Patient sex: F
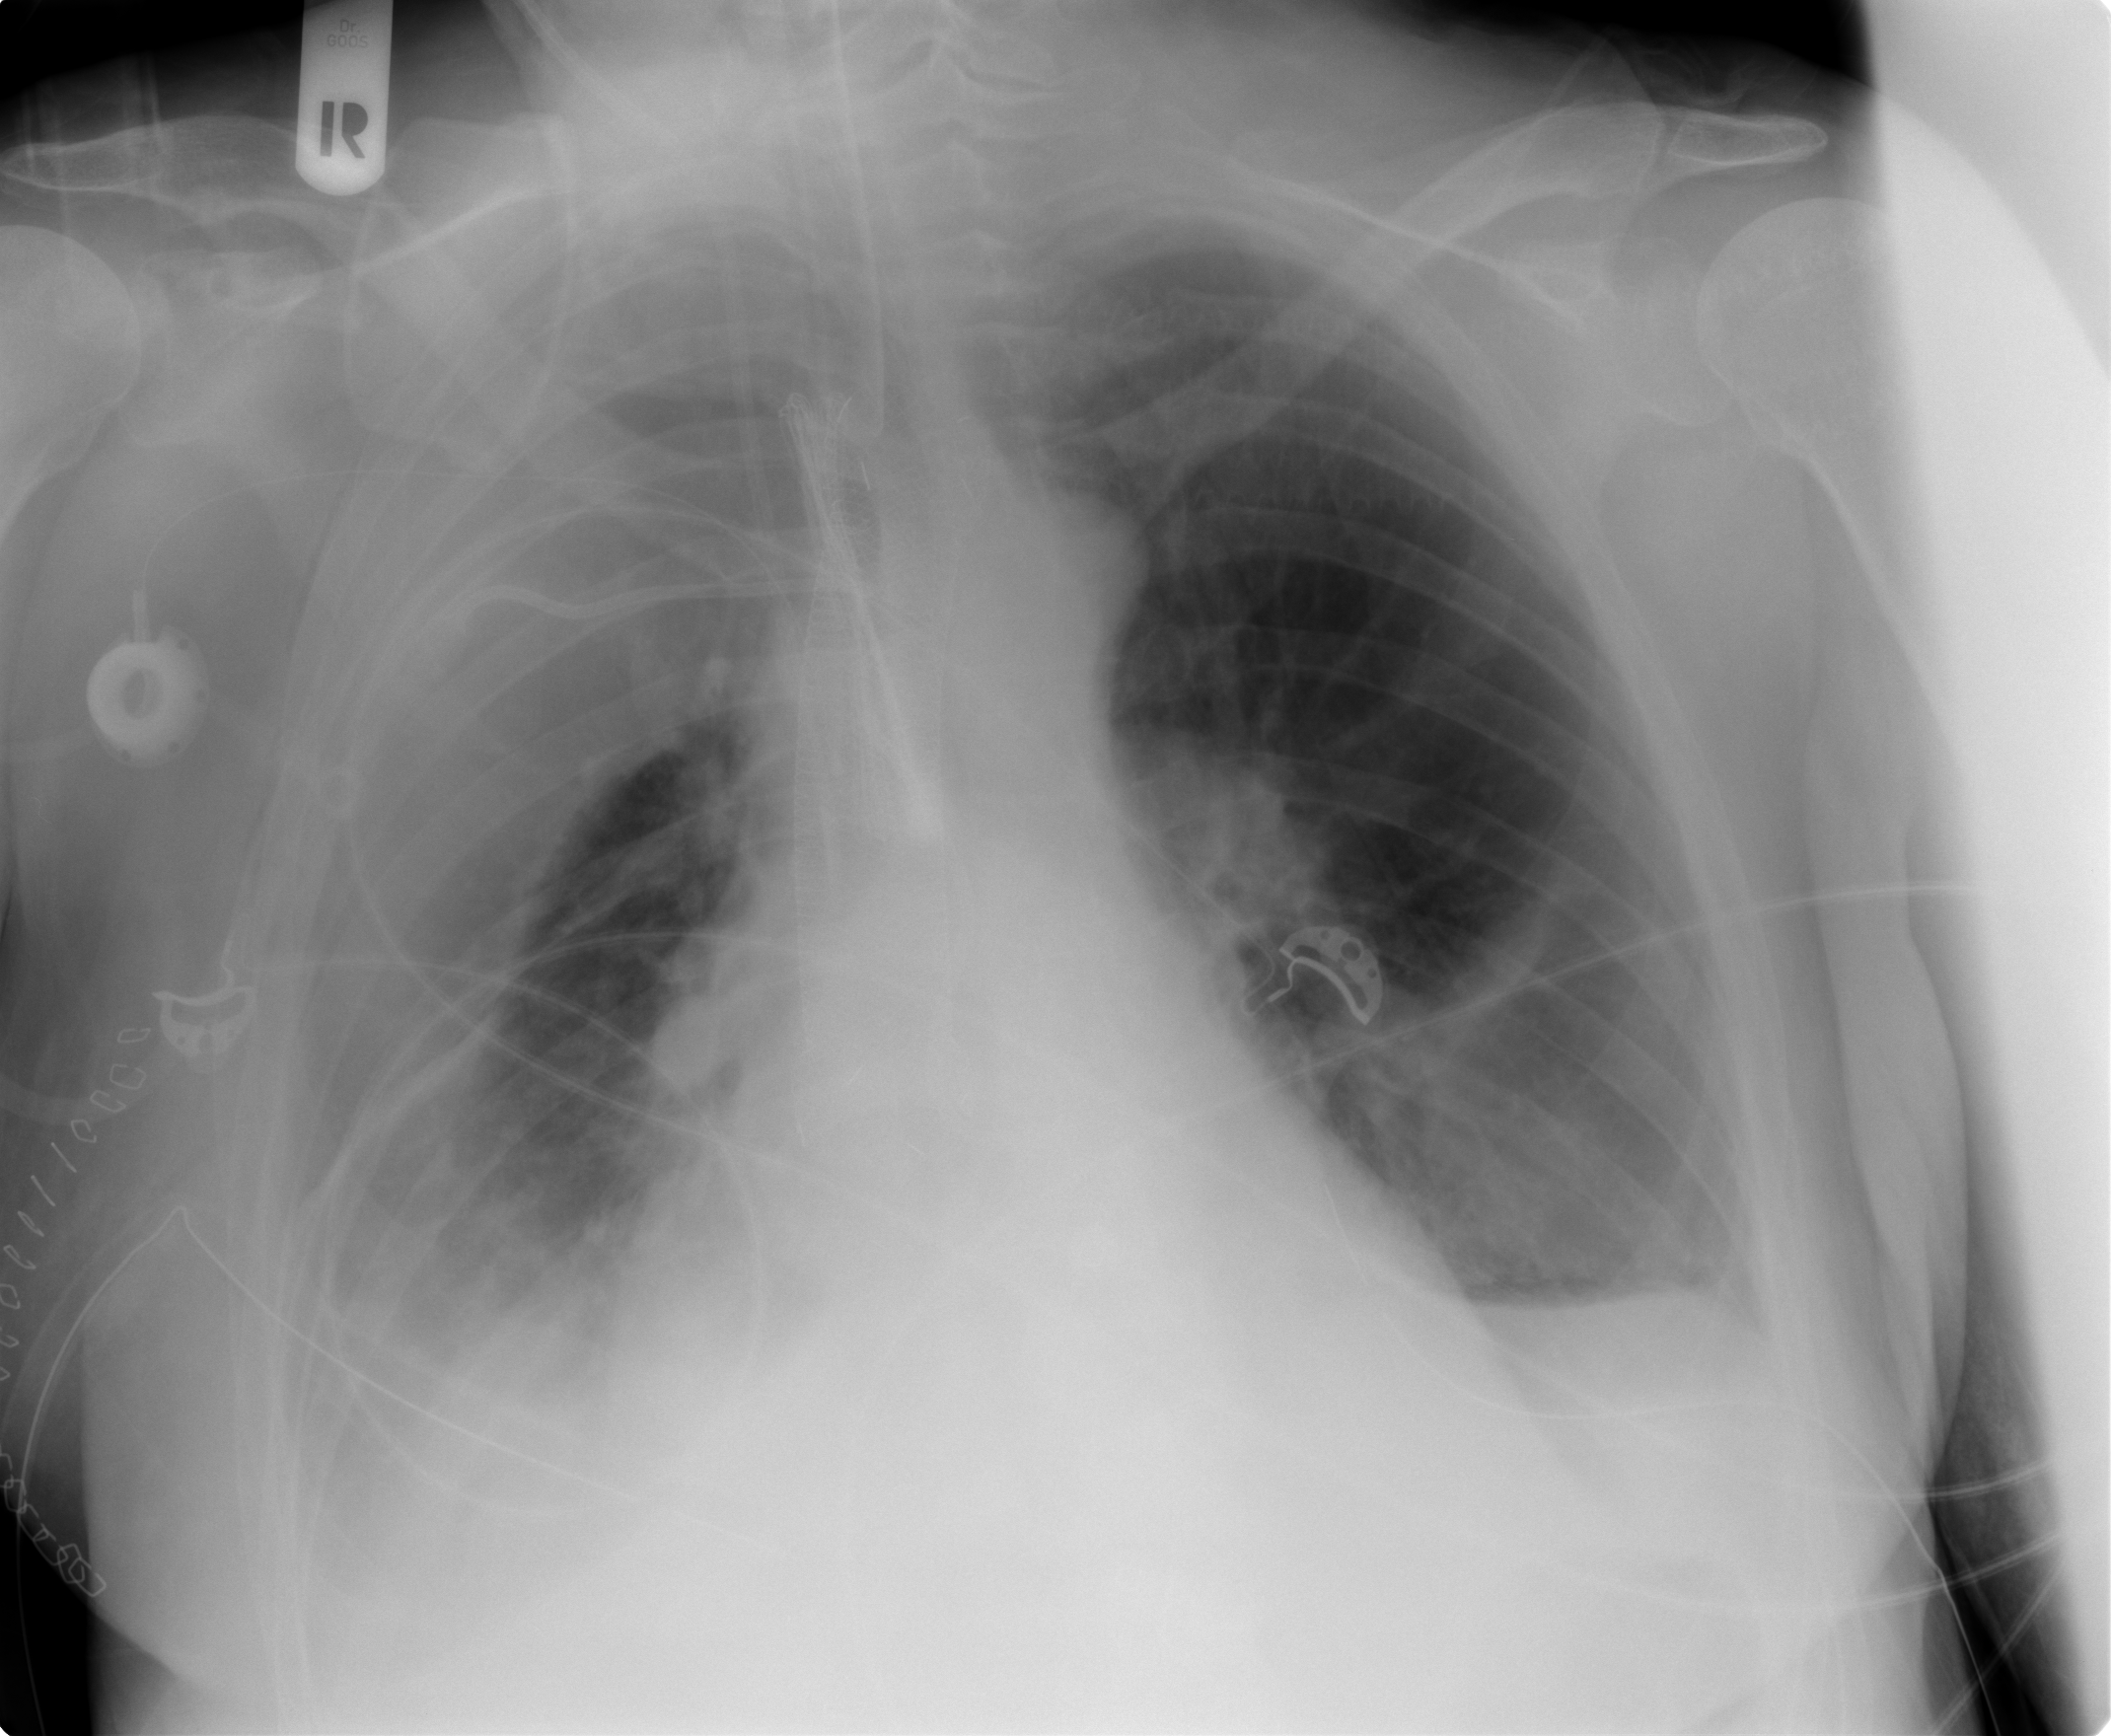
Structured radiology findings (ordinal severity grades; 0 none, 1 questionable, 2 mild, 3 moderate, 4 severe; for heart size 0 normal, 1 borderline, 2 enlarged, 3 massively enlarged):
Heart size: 2
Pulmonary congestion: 2
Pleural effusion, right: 3
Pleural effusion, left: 2
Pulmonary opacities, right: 0
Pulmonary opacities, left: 0
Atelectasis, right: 4
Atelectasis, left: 2